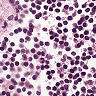
Metastatic tissue present: no